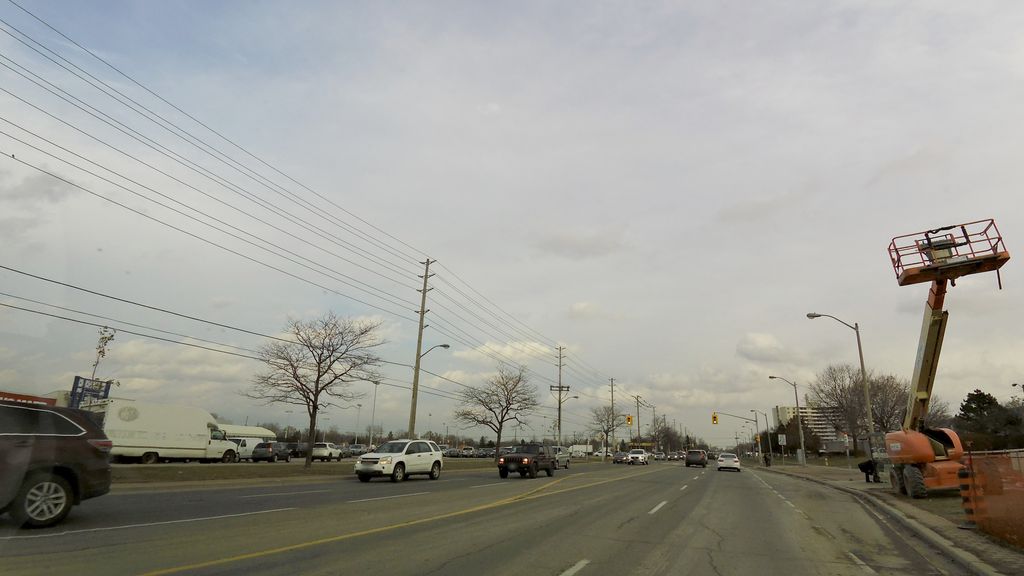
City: toronto